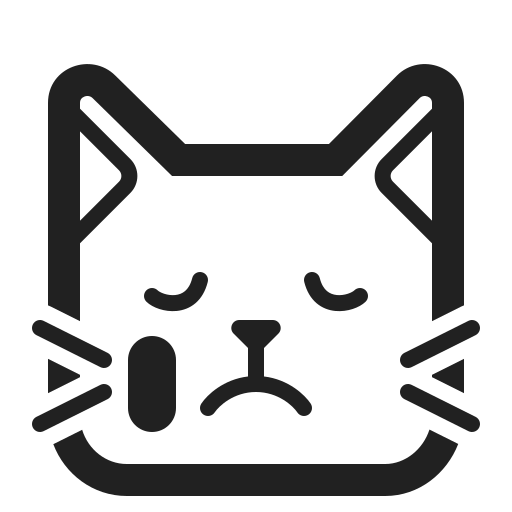
crying cat high contrast